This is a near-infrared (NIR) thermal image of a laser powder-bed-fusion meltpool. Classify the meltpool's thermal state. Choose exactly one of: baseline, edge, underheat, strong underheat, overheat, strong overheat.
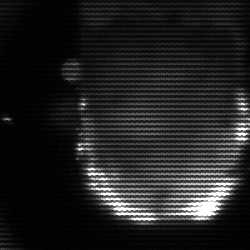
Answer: baseline